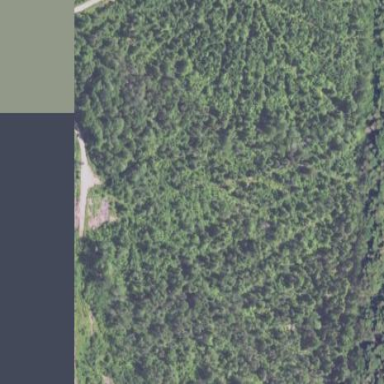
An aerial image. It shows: Forest with mixture of leaf types and cycles.